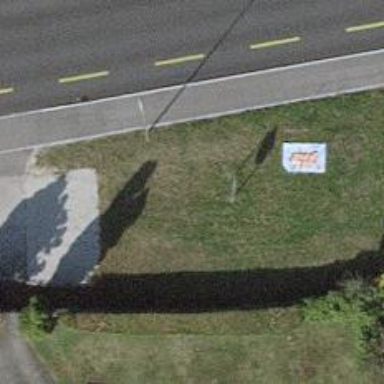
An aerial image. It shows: Billboard for advertisement.